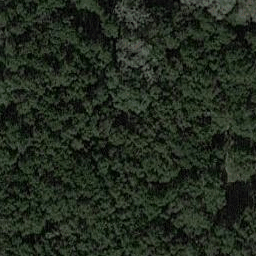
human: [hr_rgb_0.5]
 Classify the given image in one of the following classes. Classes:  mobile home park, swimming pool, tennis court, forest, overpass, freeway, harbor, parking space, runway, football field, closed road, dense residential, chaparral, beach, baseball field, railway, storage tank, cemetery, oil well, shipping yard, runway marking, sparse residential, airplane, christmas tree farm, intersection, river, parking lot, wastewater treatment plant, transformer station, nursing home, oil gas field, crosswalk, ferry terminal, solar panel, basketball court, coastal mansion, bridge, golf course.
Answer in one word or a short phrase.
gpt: forest